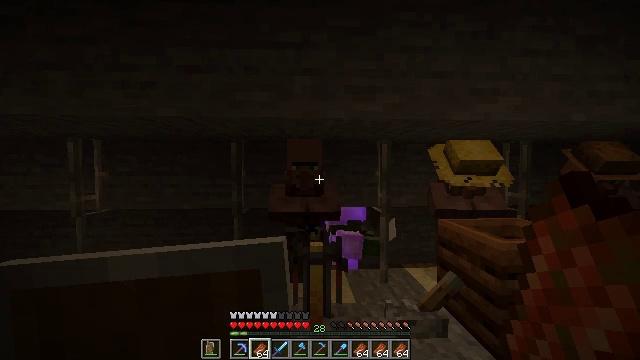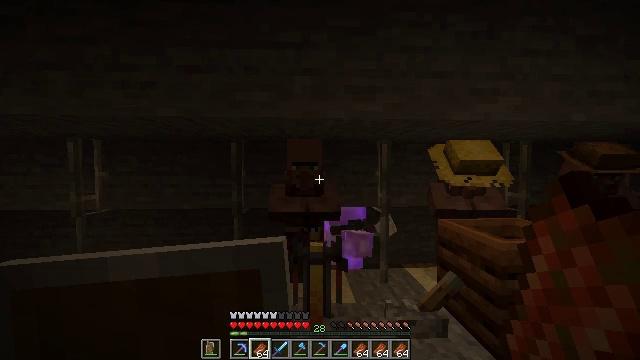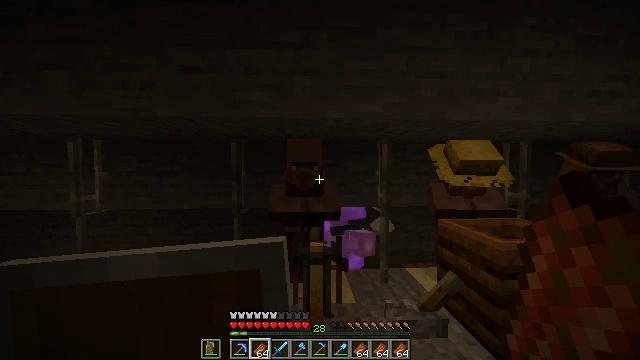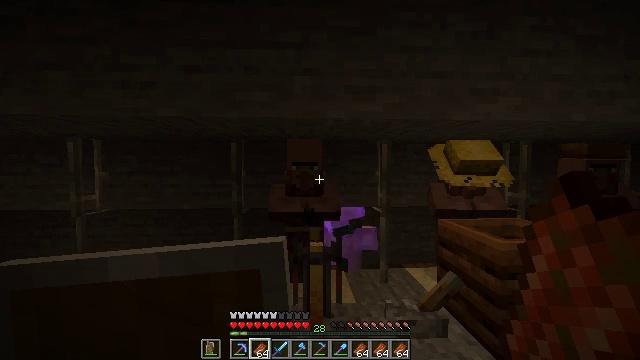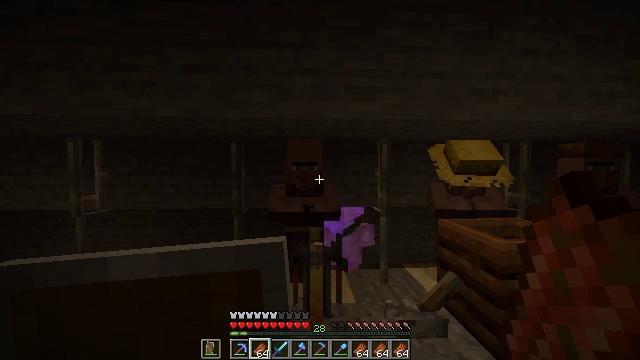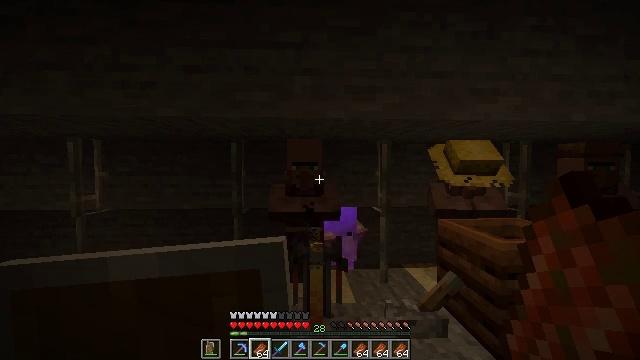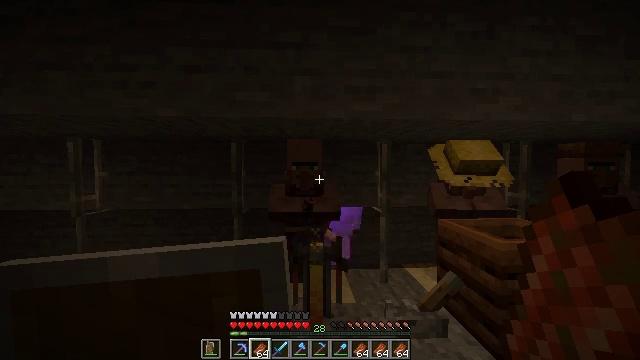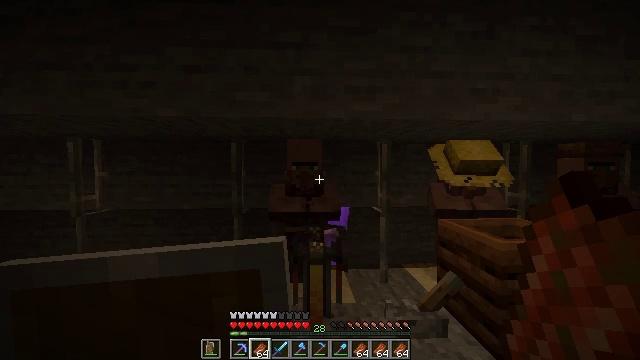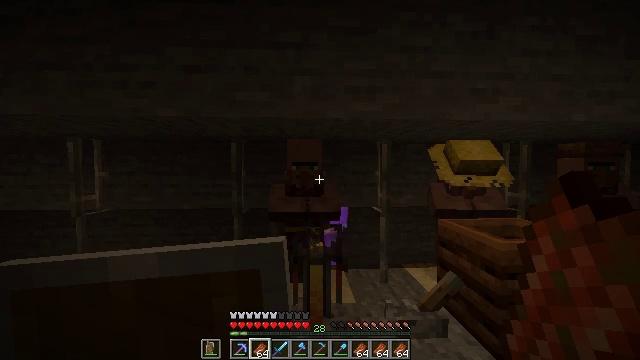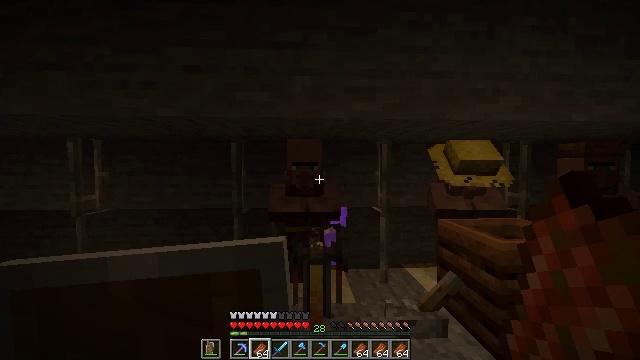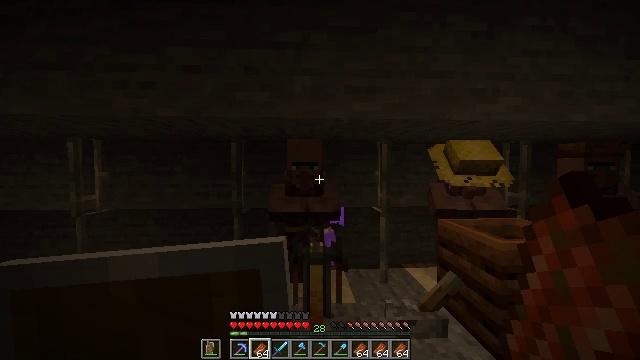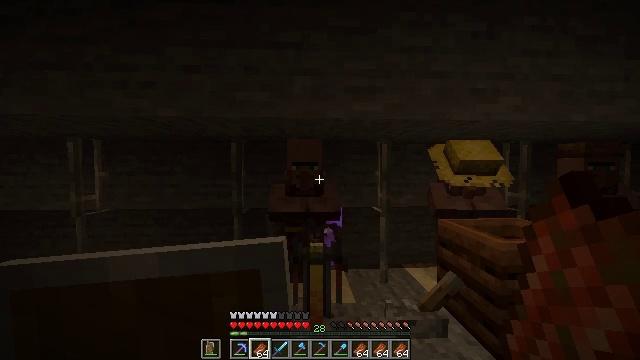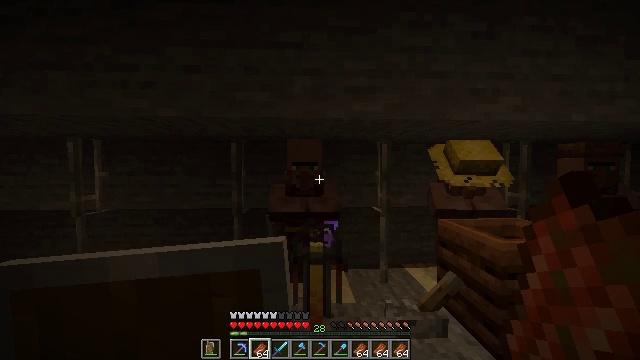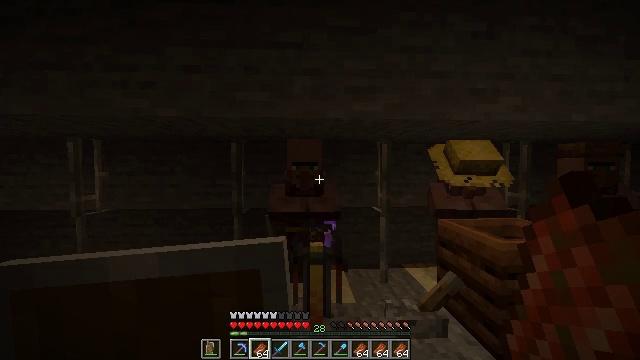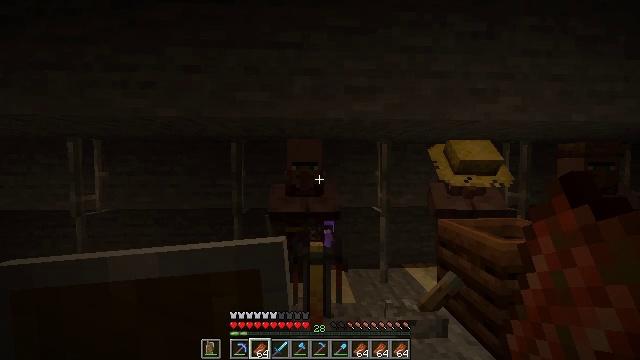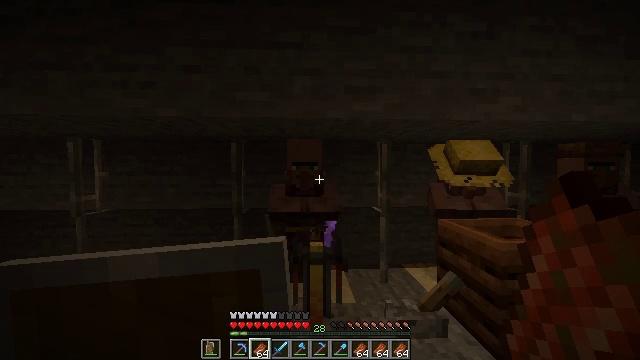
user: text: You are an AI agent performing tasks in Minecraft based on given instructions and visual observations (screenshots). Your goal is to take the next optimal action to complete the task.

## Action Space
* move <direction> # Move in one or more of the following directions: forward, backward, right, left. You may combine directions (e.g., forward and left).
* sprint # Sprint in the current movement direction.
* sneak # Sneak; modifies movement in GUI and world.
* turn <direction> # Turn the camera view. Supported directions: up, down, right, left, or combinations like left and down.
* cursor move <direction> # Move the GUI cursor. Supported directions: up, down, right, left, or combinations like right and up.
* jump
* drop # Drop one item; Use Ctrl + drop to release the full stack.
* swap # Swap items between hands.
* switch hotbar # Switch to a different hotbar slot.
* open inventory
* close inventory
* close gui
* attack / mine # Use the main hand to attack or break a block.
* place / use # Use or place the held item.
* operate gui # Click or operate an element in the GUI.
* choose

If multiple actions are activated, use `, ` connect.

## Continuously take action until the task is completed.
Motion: motion action
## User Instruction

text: Mine the blue shulker box.
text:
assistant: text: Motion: no_op
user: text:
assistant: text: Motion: no_op
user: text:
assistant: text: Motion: no_op
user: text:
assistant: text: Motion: no_op
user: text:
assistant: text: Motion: no_op
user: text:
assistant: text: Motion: no_op
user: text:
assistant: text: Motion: no_op
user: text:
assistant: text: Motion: no_op
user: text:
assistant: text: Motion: no_op
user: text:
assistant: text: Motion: no_op
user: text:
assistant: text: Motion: no_op
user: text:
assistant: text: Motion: no_op
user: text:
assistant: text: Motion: no_op
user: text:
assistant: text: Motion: no_op
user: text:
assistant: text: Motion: no_op
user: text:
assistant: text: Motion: no_op
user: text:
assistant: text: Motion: no_op
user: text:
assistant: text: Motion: no_op
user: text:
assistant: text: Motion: no_op
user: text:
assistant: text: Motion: no_op
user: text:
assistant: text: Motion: no_op
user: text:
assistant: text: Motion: no_op
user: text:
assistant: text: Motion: no_op
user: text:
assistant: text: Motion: no_op
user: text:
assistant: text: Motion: no_op
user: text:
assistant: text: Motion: no_op
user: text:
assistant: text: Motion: no_op
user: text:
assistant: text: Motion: no_op
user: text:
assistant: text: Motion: no_op
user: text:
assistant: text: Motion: no_op